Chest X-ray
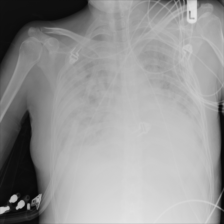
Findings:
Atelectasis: negative
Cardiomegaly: negative
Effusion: negative
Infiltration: positive
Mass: negative
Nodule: negative
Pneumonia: negative
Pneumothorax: negative
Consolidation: negative
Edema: negative
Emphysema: negative
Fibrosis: negative
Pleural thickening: negative
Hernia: negative